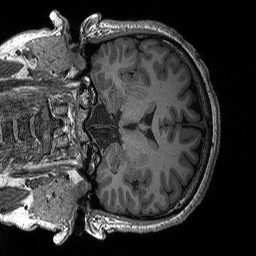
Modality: T1w
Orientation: coronal
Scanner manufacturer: siemens
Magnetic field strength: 3 T
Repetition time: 2.3 s
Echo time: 0.00294 s